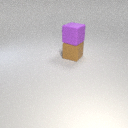
large brown rubber cube below large purple rubber cube